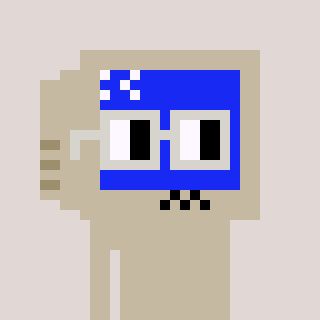
a pixel art character with square light gray glasses, a old monitor-shaped head and a yellow-colored body on a warm background